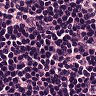
Metastatic tissue present: no